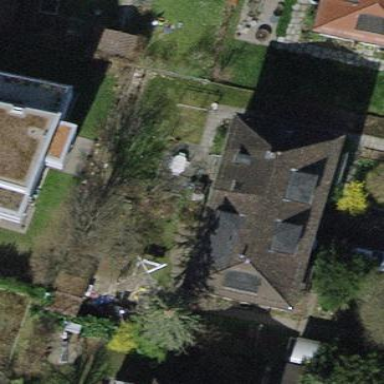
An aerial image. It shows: Semi-detached house.